Question: Background:
I've created a website that displays currency rates from various countries. I use Google's currency converter API to perform the calculations.
<URL>
Notice the query I have passed in e.g. '9999 Great British Pounds' to 'United States Dollars'.
The API returns:
'{lhs: "9999 British pounds",rhs: "15 <PHONE> U.S. dollars",error: "",icc: true}'
Google has separated the '15 <PHONE>' with white space between the '5' and the '7'.
This causes a problem when I return the results of a calculation on my site as the white space char is replaced with the symbol.
See screen shot below:

Any ideas what this symbol is called so I can attempt to remove it?
'''
<?php
// Check to ensure that form has been submitted
if (isset($_POST['amount'], $_POST['from'], $_POST['to'])) {
$amount = trim($_POST['amount']);
$from = $_POST['from'];
$to = $_POST['to'];
try {
$conversion = currency_convert($googleCurrencyApi, $amount, $from, $to);
} catch (Exception $e) {
echo 'Caught exception: ', $e->getMessage();
}
// Check URL has been formed
if ($conversion == false) {
echo 'Sorry, something went wrong';
} else {
echo $conversion[0], ' = ', $conversion[1];
}
}
function currency_convert($googleCurrencyApi, $amount, $from, $to) {
$result = file_get_contents($googleCurrencyApi . $amount . $from . '=?' . $to);
$expl = explode('"', $result);
if ($expl[1] == '' || $expl[3] == '') {
throw new Exception('An error has occured. Unable to get file contents');
} else {
return array(
$expl[1],
$expl[3]
);
}
}
?>
'''
Here's my code so far at the moment, so you get the idea behind my logic.
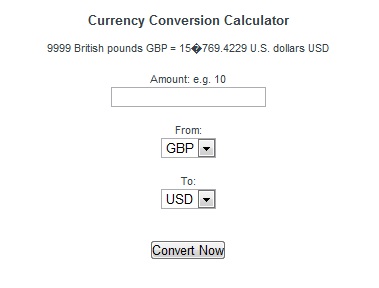
Answer: This is most probably non-breaking space, try replacing into space:
'''
$result = file_get_contents($googleCurrencyApi . $amount . $from . '=?' . $to);
$result = str_replace(" ", " ", $result);
'''